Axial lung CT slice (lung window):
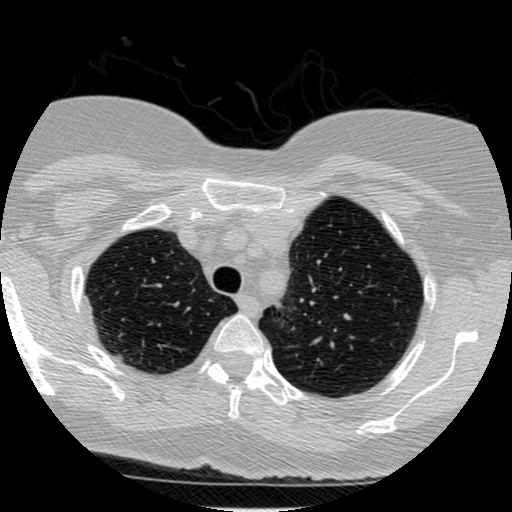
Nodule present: no